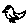
Label: bird